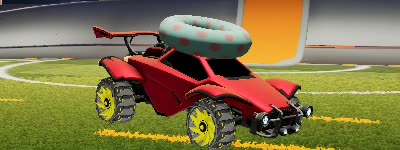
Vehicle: octane